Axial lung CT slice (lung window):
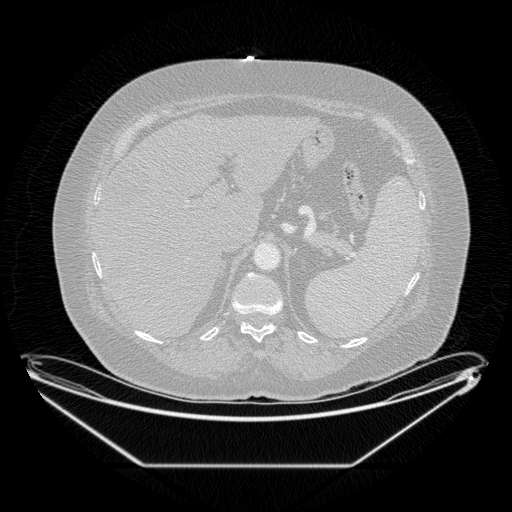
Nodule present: no